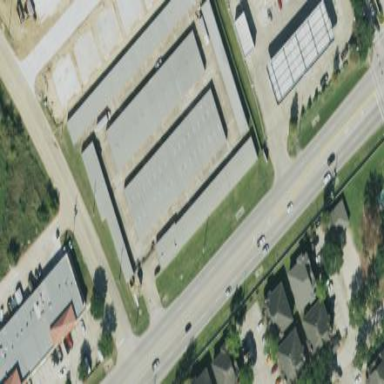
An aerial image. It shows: Building that serves as storage rental shop.